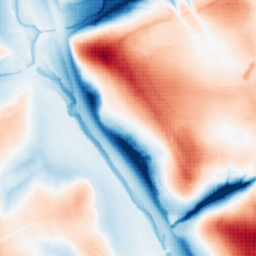
Category: trend_removal
Decomposition family: local_polynomial
Decomposition parameters: window_size: 101
degree: 2
Upsampling method: sinc_blackman
Upsampling parameters: scale: 2
kernel_size: 4
Upsampling scale: 2